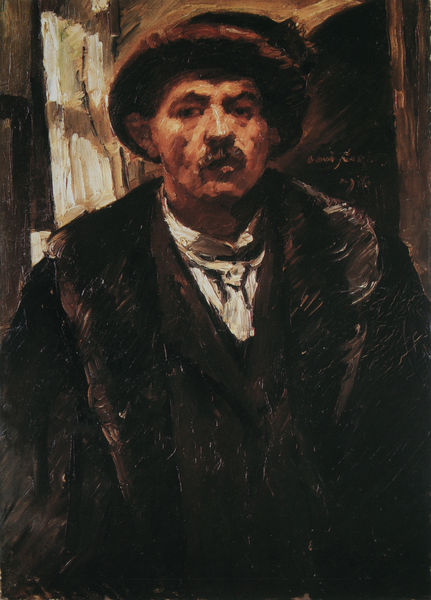
Titel: Selbstporträt im Pelz mit Pelzbarett
Künstler: Lovis Corinth
Standort: Chemnitz
Institution: Kunstsammlungen Chemnitz
Schlagwörter: mann, weiß, braun, fenster, licht, schwarz, tür, expressionismus, anzug, hemd, öl, rechteckig, mantelbart